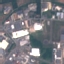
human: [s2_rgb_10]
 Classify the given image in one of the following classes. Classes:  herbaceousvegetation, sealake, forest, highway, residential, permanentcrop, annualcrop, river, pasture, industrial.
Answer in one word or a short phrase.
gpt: Industrial